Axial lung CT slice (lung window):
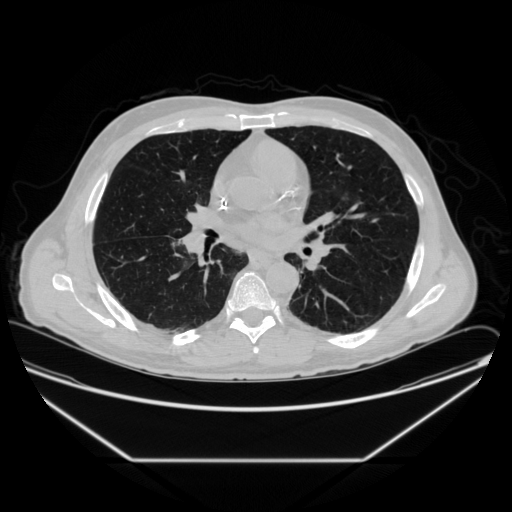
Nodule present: no